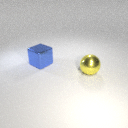
large blue metal cube to the left of large yellow metal sphere